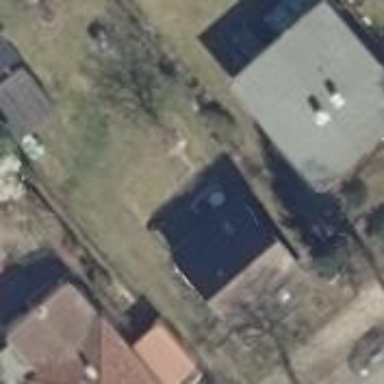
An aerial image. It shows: Detached building with flat roof.